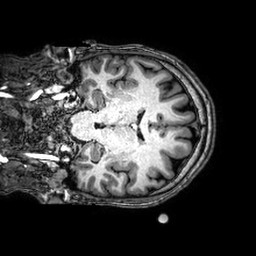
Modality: T1w
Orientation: coronal
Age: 24
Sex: male